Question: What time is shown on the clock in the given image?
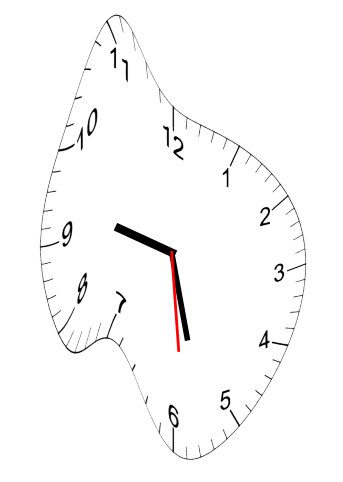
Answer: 09:27:29